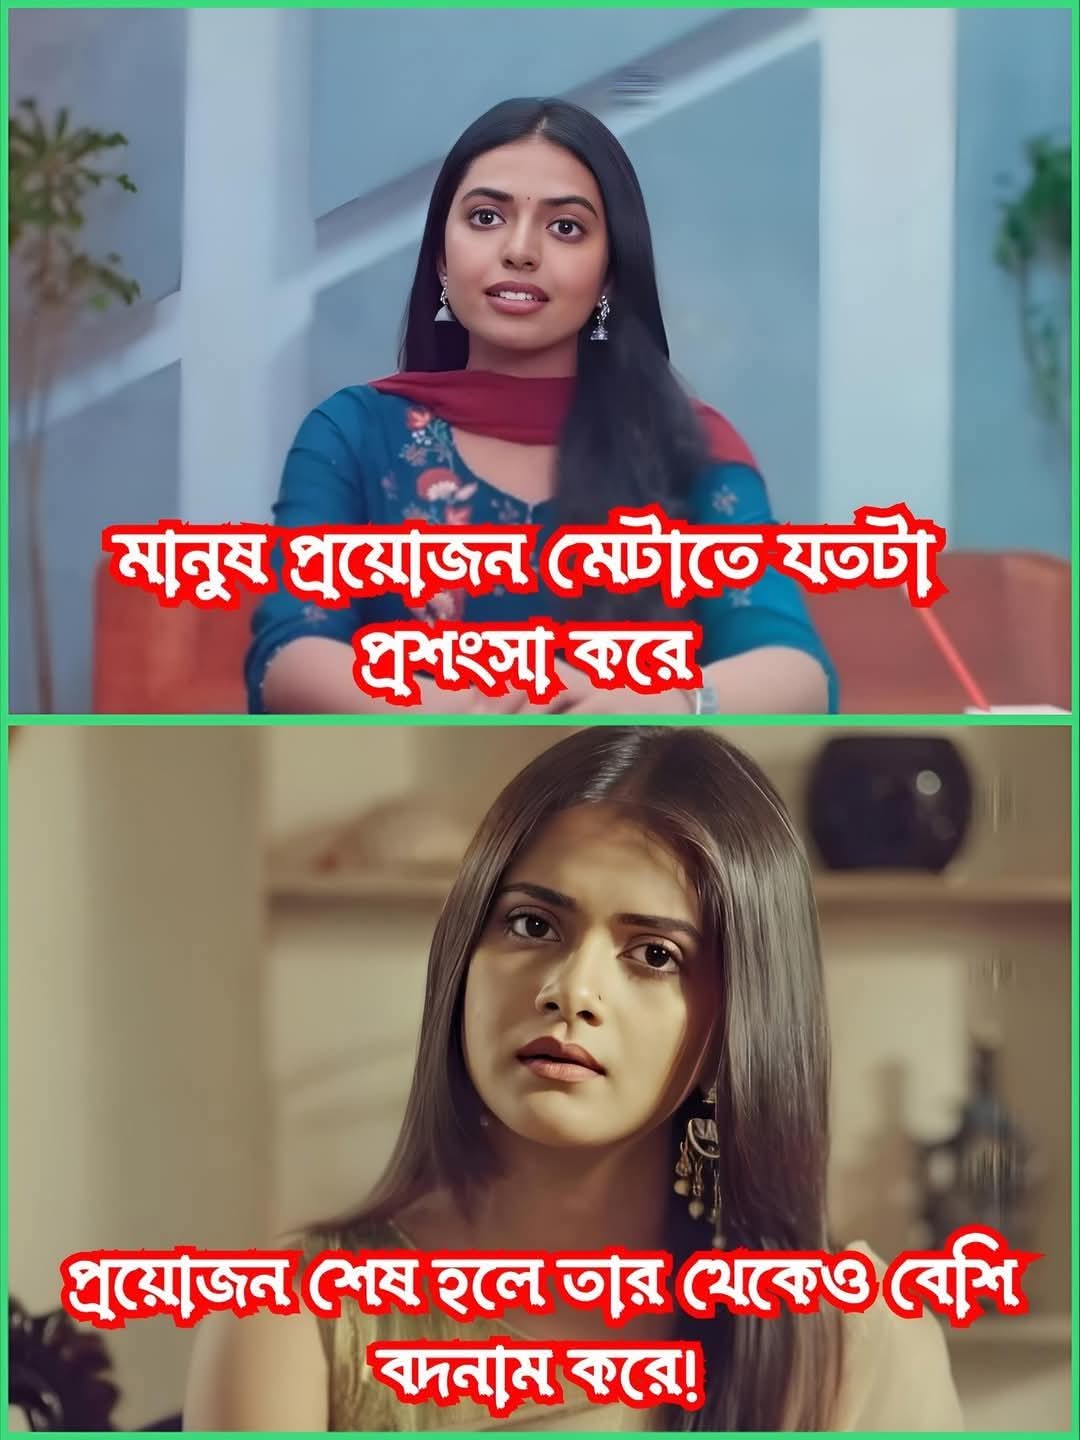
Text: মানুষ প্রয়োজন মেটাতে যতটা প্রশংসা করে
প্রয়োজন শেষ হলে তার থেকেও বেশি বদনাম করে!
Label: Non Hate